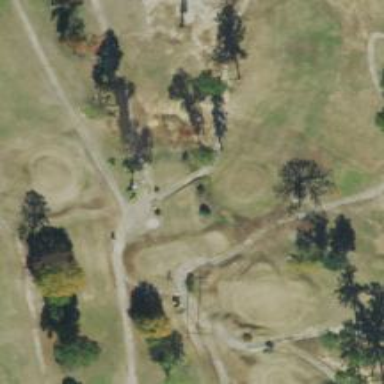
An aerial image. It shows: View of golf hole.